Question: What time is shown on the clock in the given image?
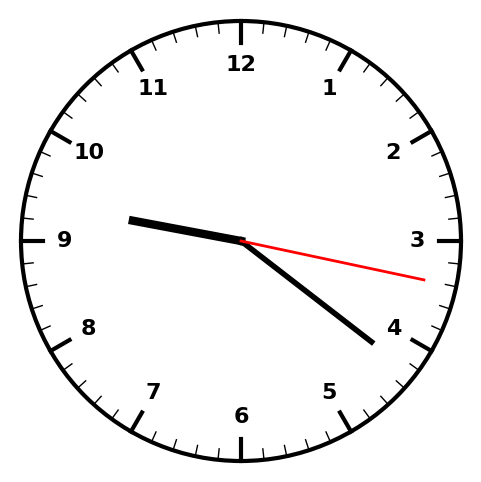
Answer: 09:21:17